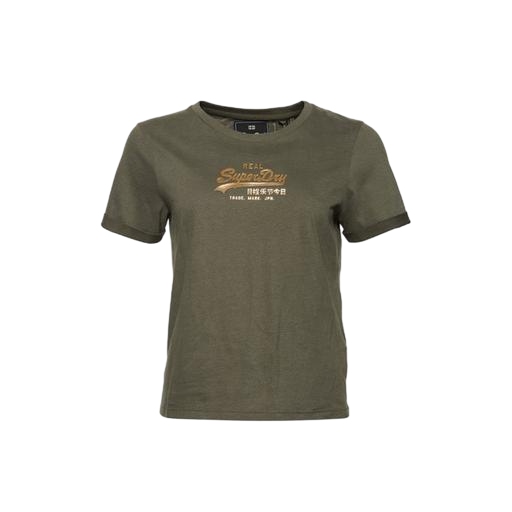
army green t-shirt, t-shirt green, ss t-shirt, white background